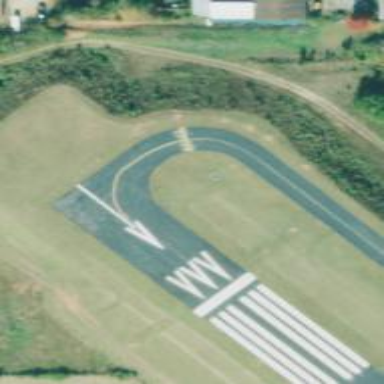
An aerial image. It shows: Image of taxiway at airport.